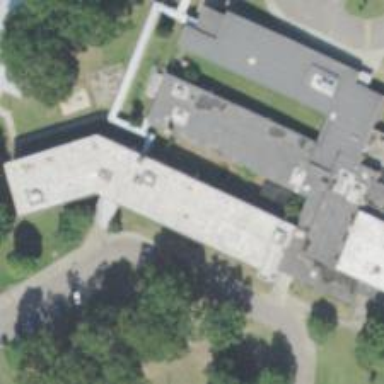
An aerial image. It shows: School building.